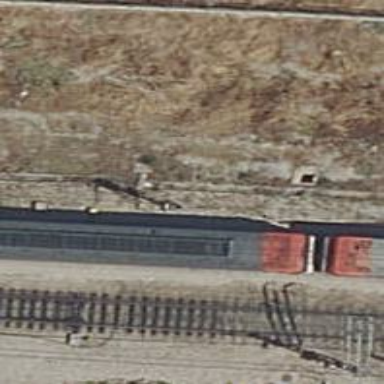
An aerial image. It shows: Railway with electrified contact lines.